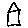
Label: house